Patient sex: M
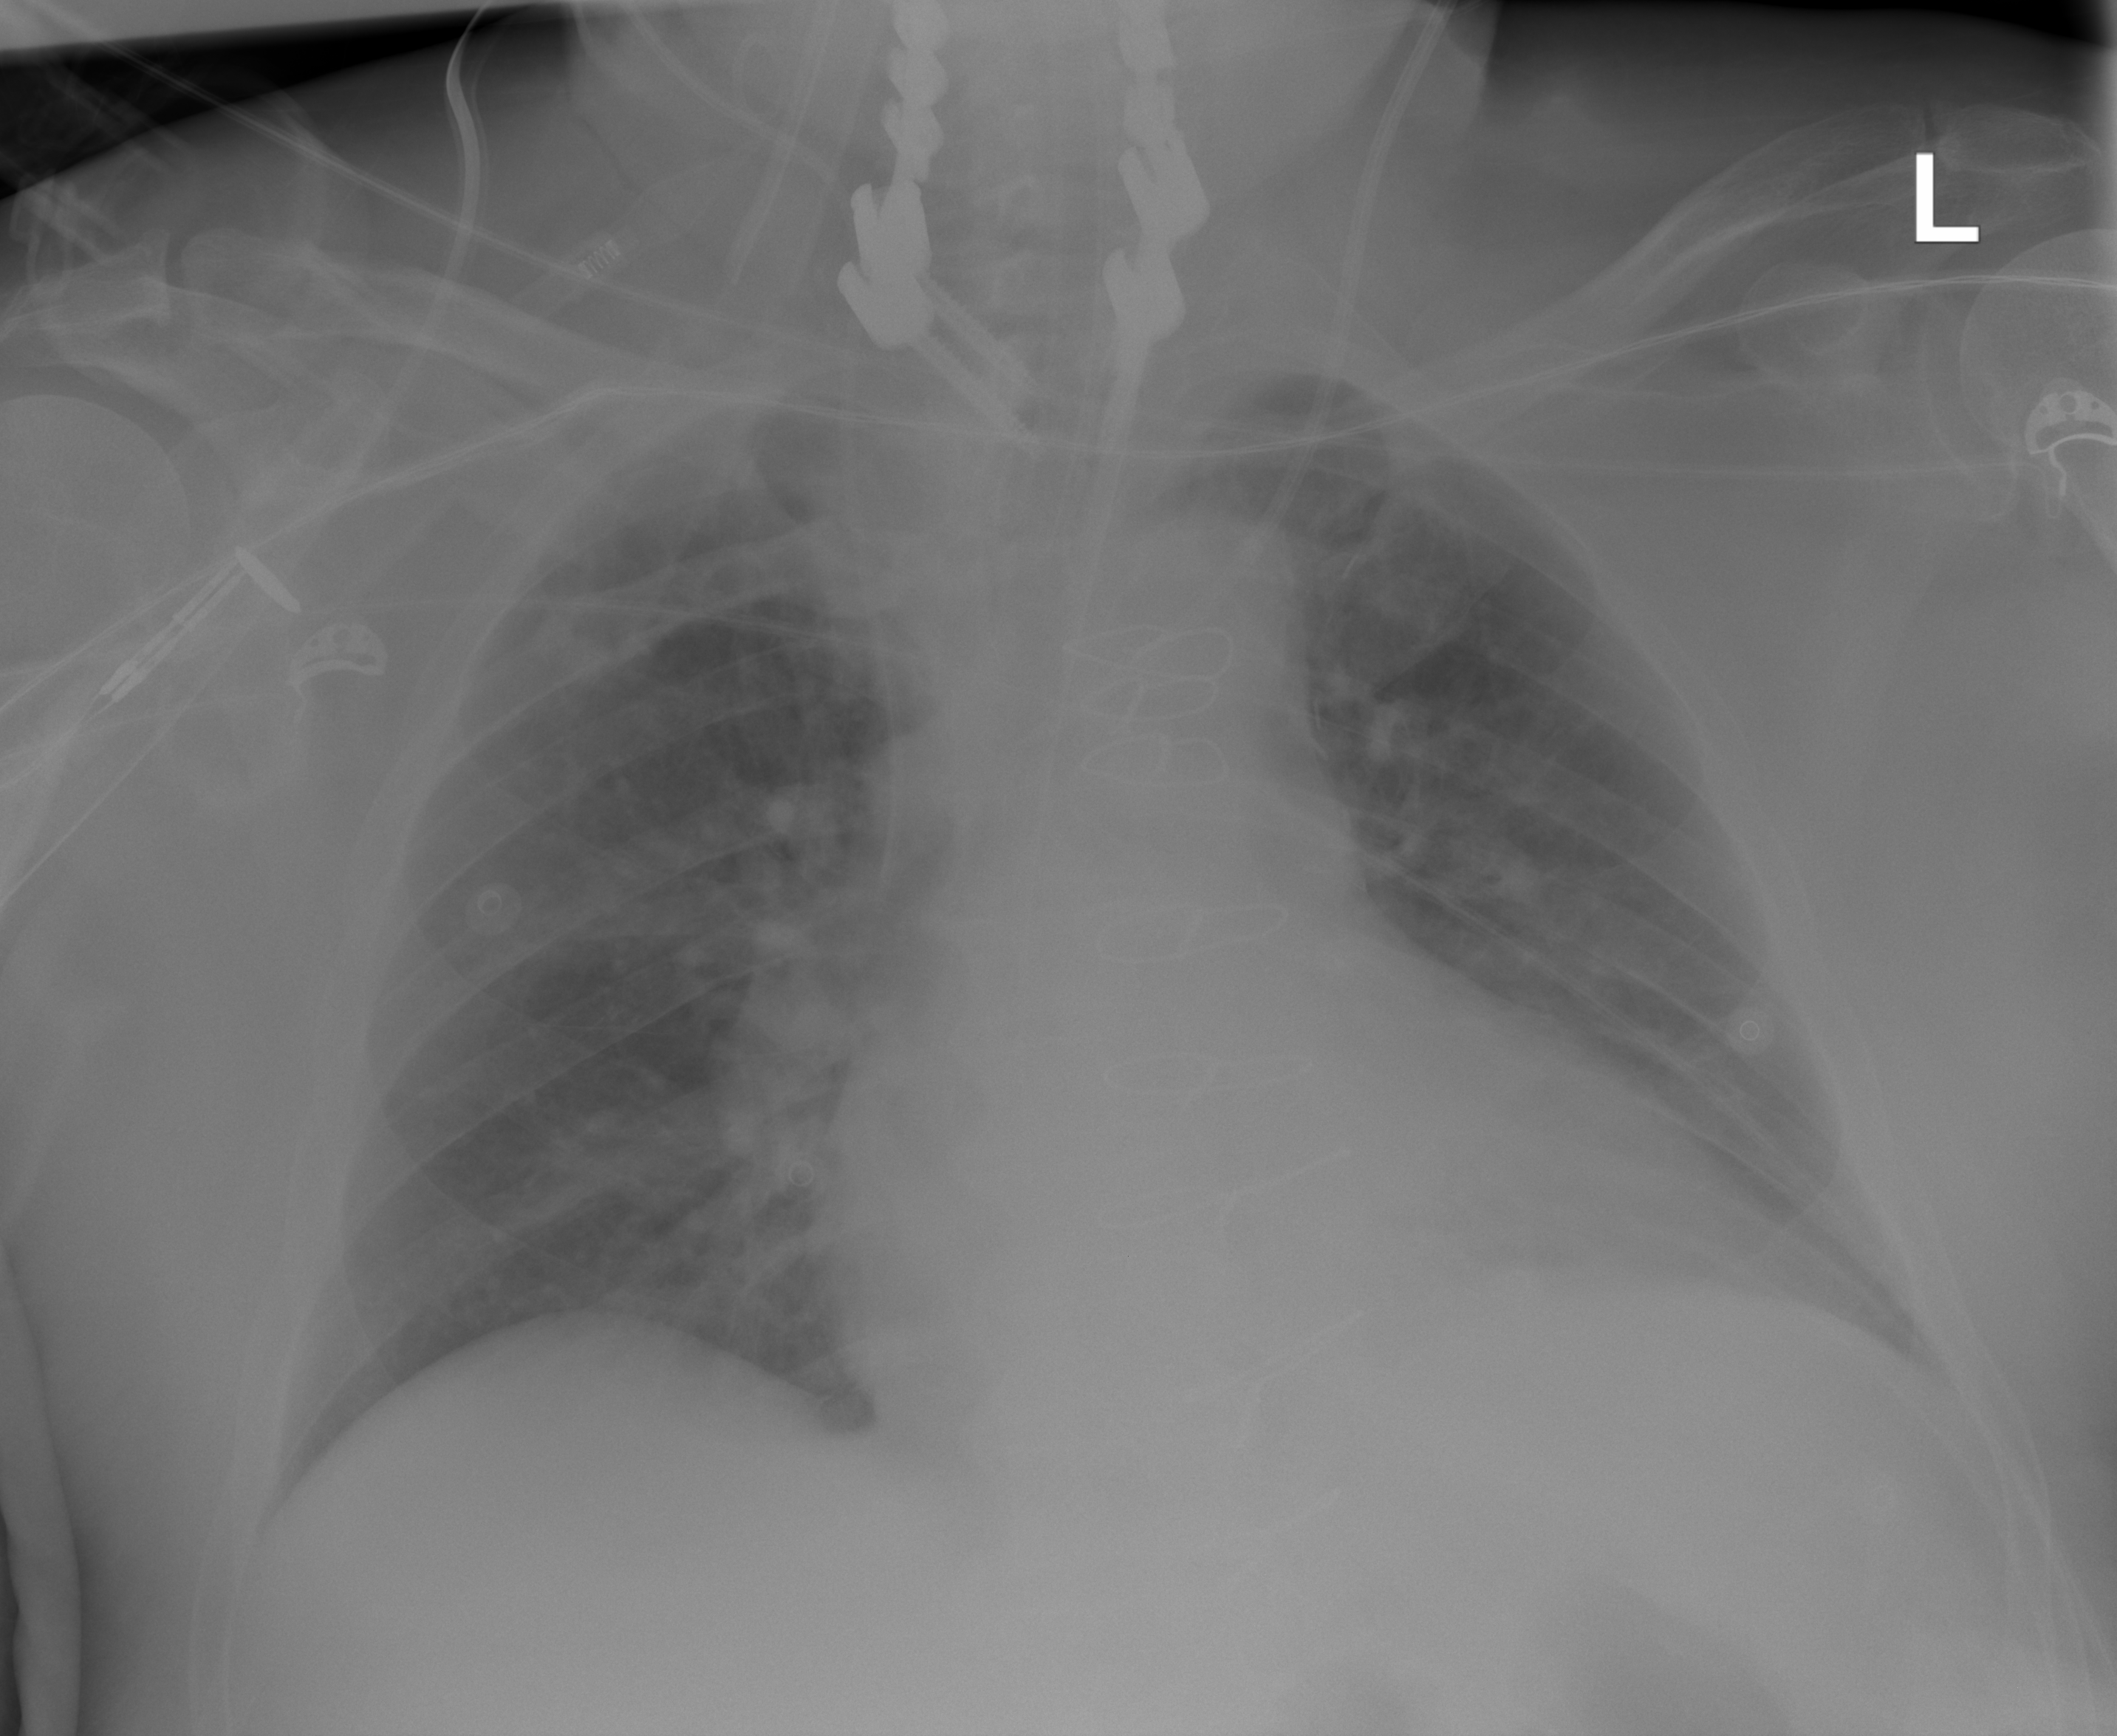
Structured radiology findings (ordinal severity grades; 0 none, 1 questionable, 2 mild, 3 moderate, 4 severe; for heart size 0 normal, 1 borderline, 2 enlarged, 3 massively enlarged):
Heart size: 0
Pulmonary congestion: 2
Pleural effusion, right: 0
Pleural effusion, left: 1
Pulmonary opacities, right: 1
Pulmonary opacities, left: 2
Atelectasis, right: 2
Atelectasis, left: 2